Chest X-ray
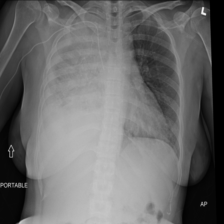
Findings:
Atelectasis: negative
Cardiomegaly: negative
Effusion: positive
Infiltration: negative
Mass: negative
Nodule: negative
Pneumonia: negative
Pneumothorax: negative
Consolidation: positive
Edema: negative
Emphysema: negative
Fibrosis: negative
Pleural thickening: negative
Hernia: negative